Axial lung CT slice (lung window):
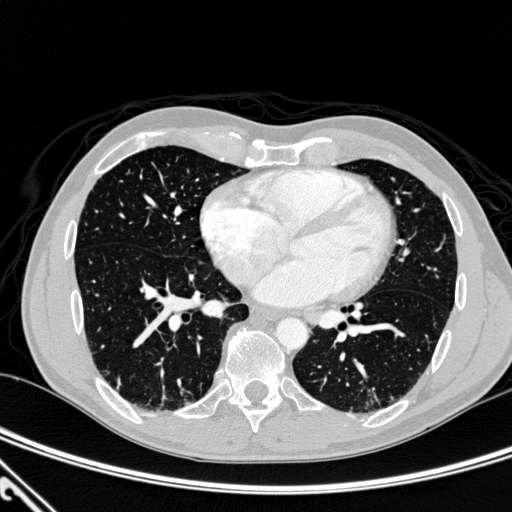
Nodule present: no